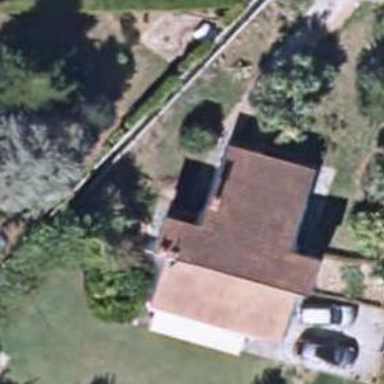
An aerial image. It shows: Simple and straightforward house.